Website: home-depot
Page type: customer-info-address
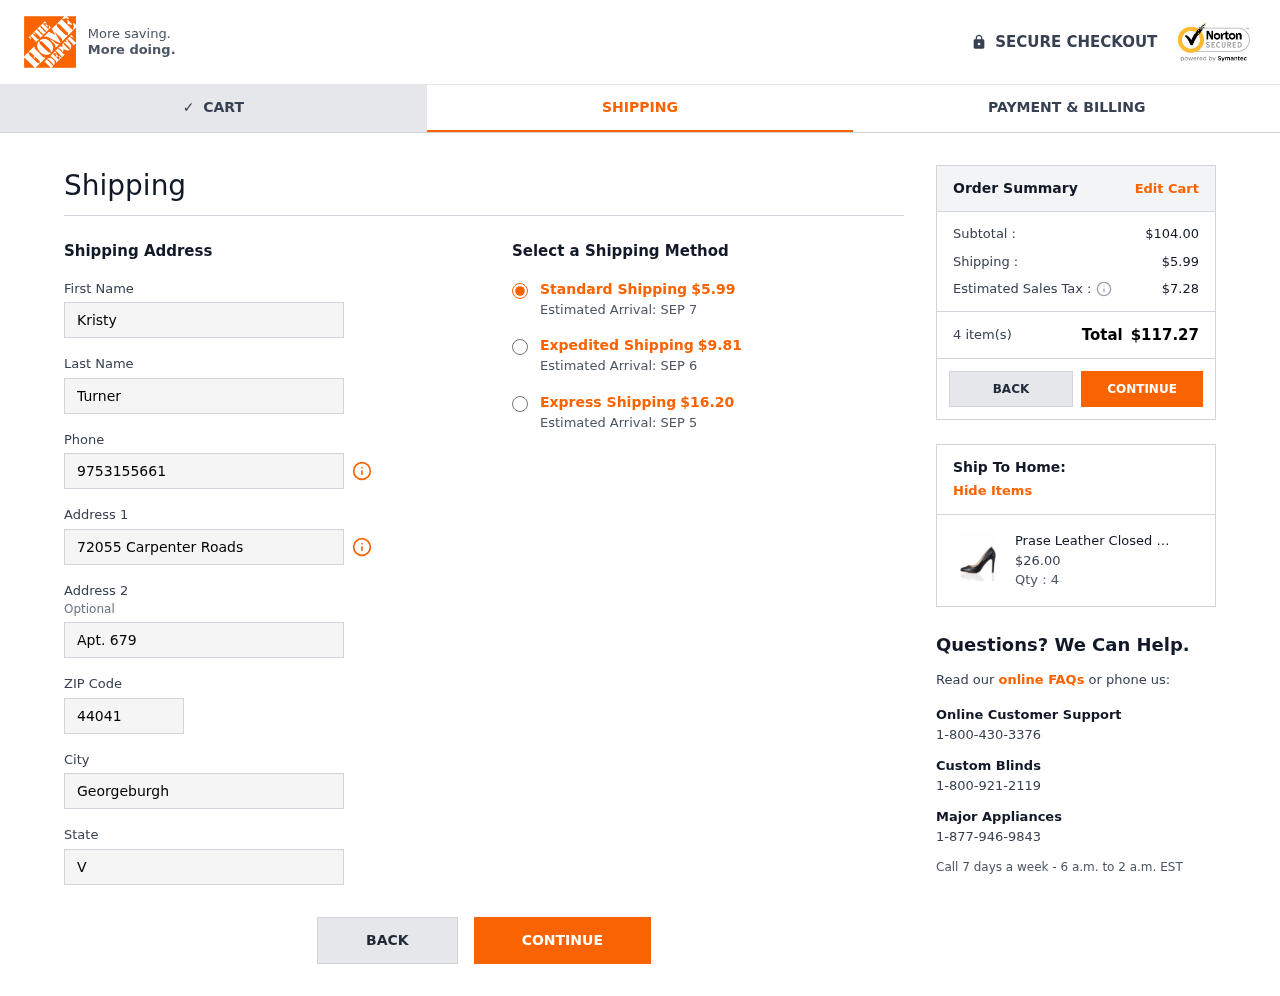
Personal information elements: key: PII_CITY
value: Georgeburgh
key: PII_FIRSTNAME
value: Kristy
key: PII_LASTNAME
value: Turner
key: PII_PHONE
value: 9753155661
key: PII_POSTCODE
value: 44041
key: PII_STATE
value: VI
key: PII_STREET
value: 72055 Carpenter Roads
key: PII_STREET2
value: Apt. 679
Product elements: key: PRODUCT1_NAME
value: Prase Leather Closed Toe Heels, Black (Black), 6 UK
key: PRODUCT1_PRICE
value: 26
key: PRODUCT1_QUANTITY
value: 4
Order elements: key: ORDER_SHIPPING_COST
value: $5.99
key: ORDER_DELIVERY_DATE
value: Estimated Arrival: SEP 7
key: ORDER_SHIPPING_COST_EXPEDITED
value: $9.81
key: ORDER_DELIVERY_DATE_EXPEDITED
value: Estimated Arrival: SEP 6
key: ORDER_SHIPPING_COST_EXPRESS
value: $16.20
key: ORDER_DELIVERY_DATE_EXPRESS
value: Estimated Arrival: SEP 5
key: ORDER_SUBTOTAL
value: $104.00
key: ORDER_TAX
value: $7.28
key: ORDER_NUM_ITEMS
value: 4 item(s)
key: ORDER_TOTAL
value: $117.27